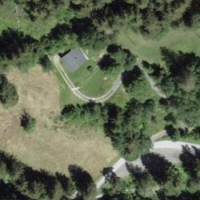
EUNIS habitat code: 43
Species observed at this site:
Centaurea scabiosa
Geranium sanguineum
Primula veris
Saponaria ocymoides